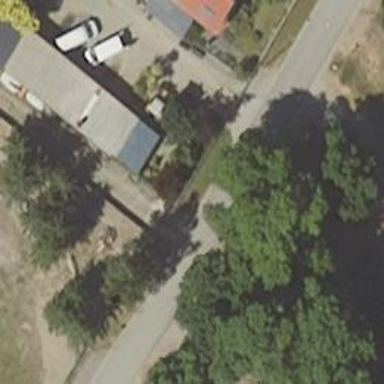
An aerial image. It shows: Driveway.